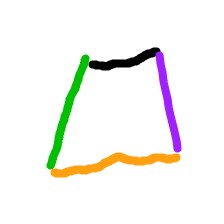
Shape: trapezoid